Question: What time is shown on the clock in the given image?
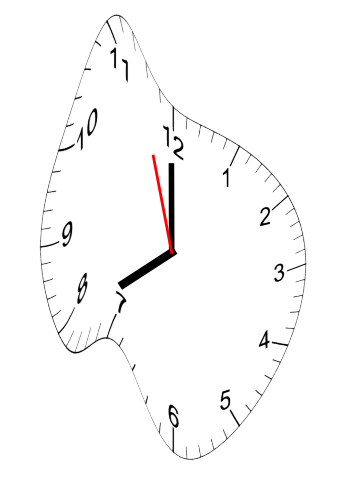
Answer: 07:59:57